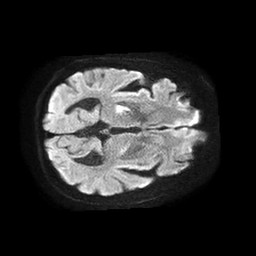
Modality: TRACE
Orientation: axial
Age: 67
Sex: female
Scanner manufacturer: philips
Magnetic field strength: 1.5 T
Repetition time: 4.6 s
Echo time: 0.08631 s